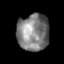
Tissue: skin
Cell type: Epithelial cells
Senescence score: 0.2554
Nuclear area (px): 1147
Mean DAPI intensity: 127.113